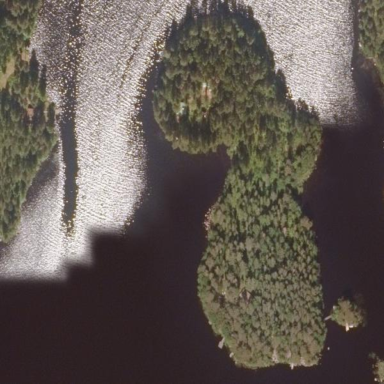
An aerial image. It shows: Islet.